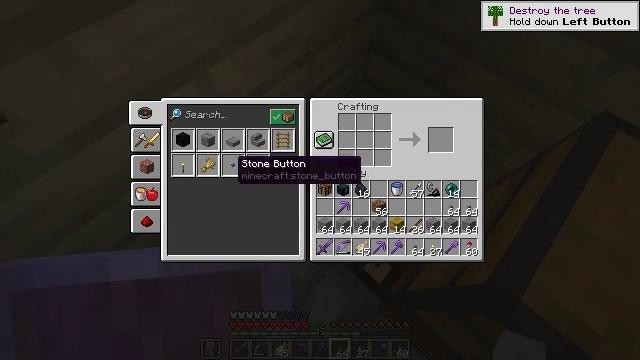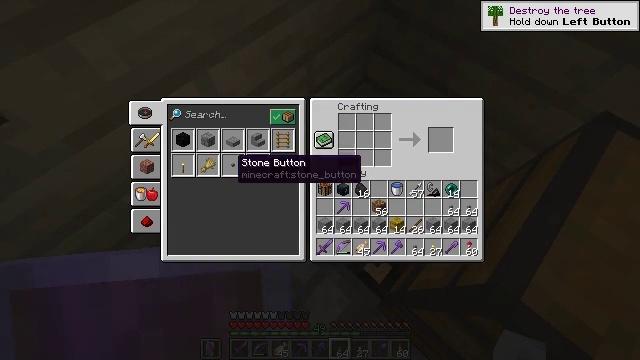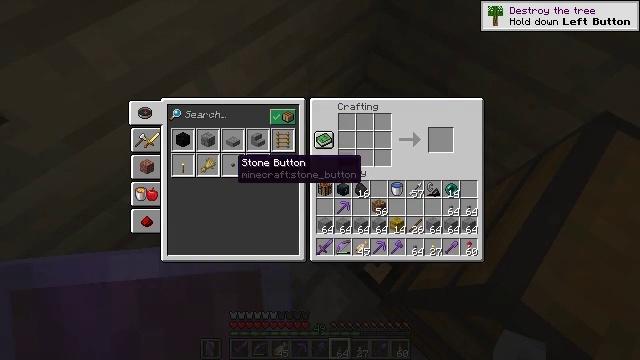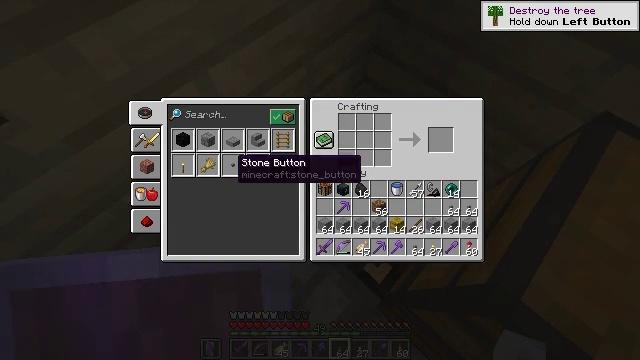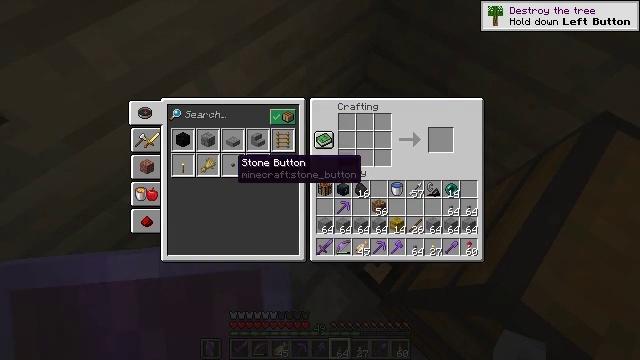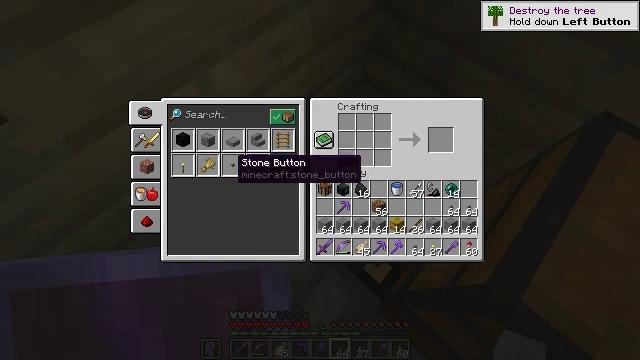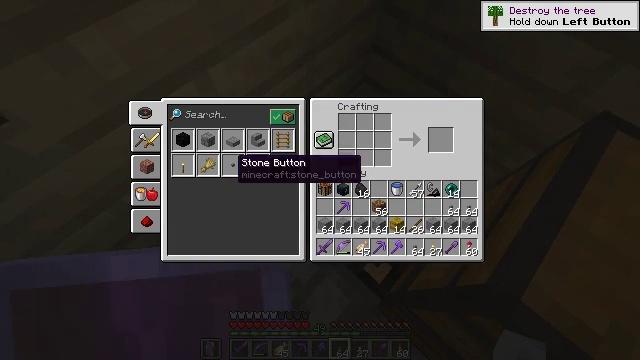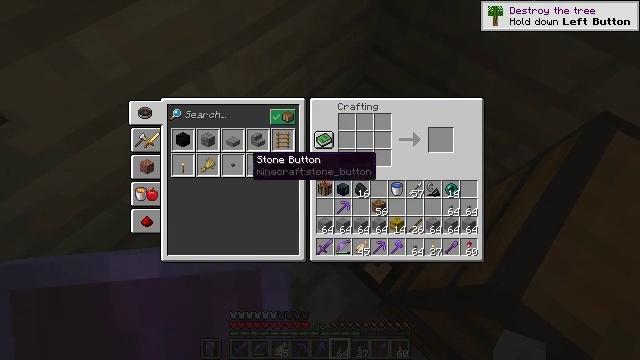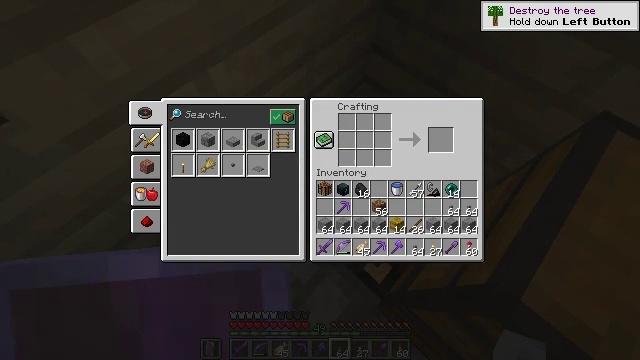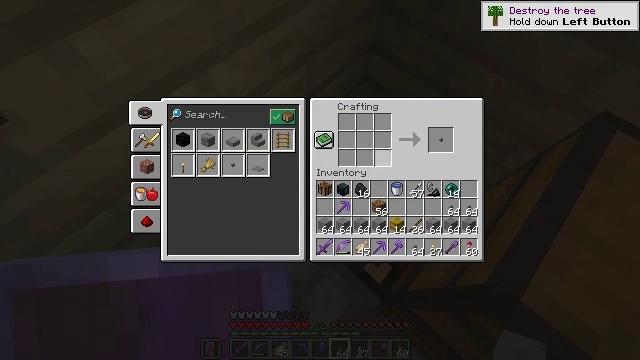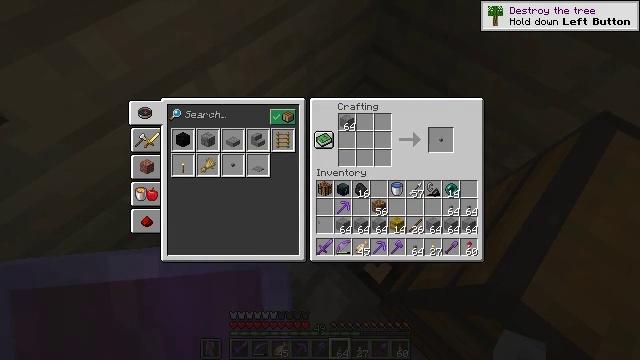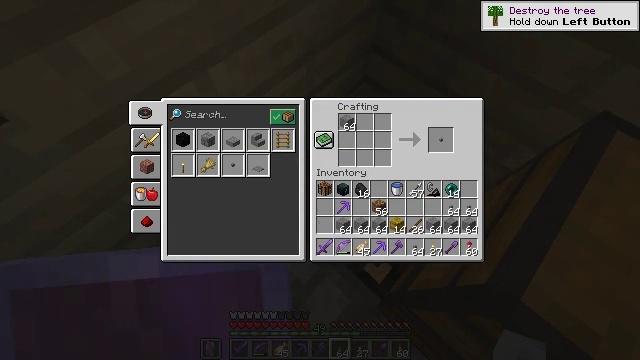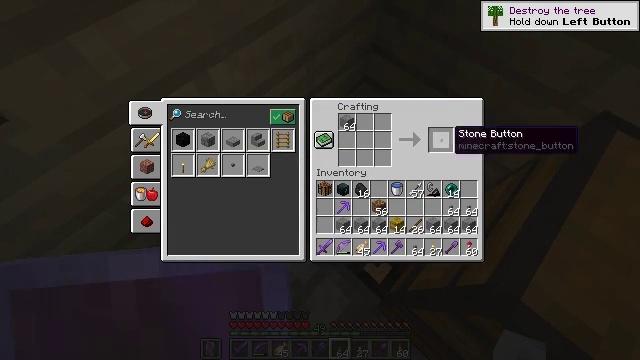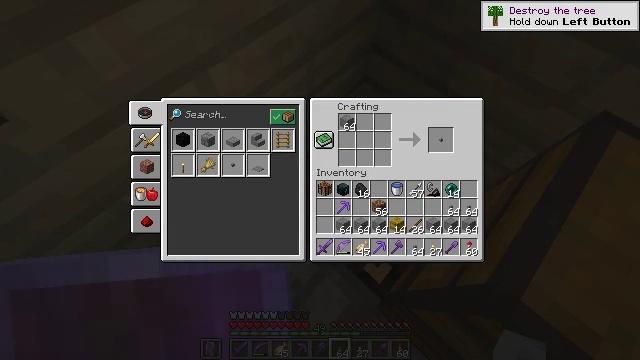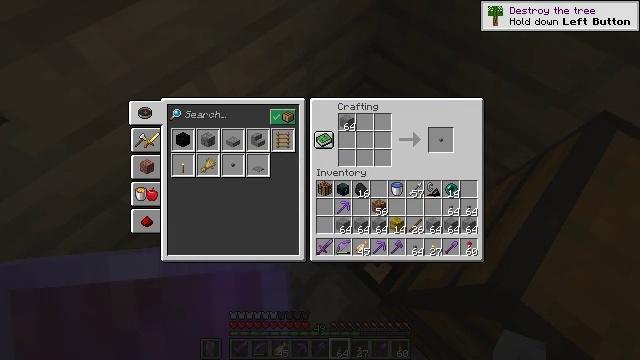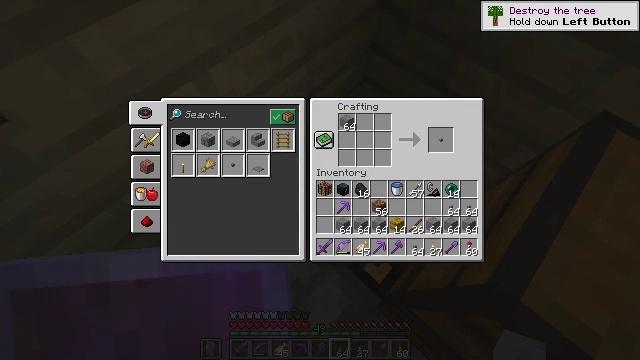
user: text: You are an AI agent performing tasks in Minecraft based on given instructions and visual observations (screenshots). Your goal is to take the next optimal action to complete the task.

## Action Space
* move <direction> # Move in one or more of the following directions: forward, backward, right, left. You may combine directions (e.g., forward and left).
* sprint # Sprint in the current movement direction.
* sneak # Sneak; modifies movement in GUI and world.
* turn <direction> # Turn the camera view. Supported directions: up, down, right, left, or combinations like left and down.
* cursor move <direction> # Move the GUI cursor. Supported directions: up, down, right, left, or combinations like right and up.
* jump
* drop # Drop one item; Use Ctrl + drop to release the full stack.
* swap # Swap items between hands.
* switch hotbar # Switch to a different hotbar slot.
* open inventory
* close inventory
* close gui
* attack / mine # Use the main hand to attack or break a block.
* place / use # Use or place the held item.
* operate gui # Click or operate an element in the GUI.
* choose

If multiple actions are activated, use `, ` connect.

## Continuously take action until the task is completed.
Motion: motion action
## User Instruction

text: Use stone to craft a stone button.
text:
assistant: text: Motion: sneak
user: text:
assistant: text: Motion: sneak
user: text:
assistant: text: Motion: sneak
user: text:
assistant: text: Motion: sneak, operate gui
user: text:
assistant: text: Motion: sneak, operate gui
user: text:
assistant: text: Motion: sneak, operate gui
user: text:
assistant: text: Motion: sneak, cursor move right, operate gui
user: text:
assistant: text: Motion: sneak, cursor move right and up
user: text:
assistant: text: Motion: sneak, cursor move right
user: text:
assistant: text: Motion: sneak, cursor move right
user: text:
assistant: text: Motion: sneak, cursor move right
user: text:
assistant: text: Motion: sneak, cursor move right
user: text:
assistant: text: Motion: sneak, cursor move right
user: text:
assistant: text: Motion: sneak, cursor move right
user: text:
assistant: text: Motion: sneak
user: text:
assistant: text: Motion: sneak
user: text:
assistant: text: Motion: sneak
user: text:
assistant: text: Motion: sneak
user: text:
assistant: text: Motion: sneak
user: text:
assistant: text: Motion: sneak
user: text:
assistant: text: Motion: sneak
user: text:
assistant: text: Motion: sneak
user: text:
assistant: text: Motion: sneak
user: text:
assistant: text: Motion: sneak
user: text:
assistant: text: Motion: sneak
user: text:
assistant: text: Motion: sneak
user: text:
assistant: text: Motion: sneak
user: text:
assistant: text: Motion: sneak
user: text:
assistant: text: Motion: sneak
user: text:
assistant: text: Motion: sneak